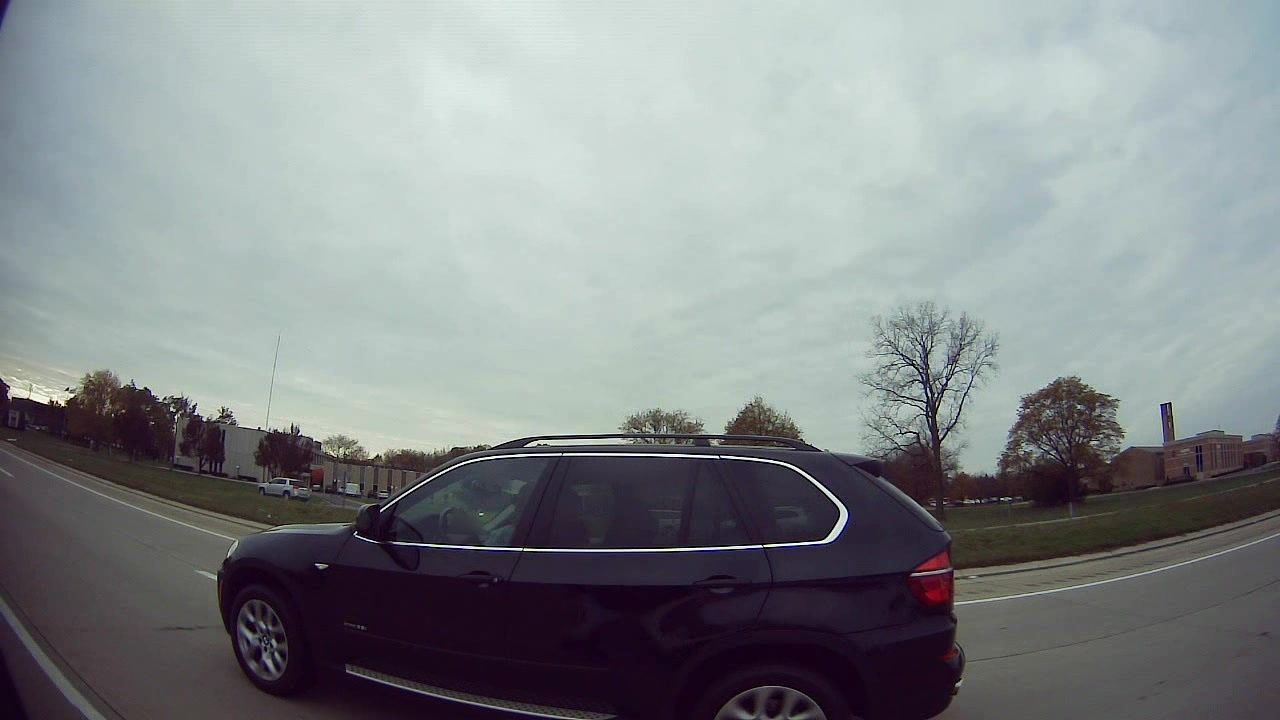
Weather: cloudy
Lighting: day
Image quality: good
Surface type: driving surface
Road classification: motorway
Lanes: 4, 3
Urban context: low density rural
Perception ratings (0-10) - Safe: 2.58, Lively: 8.01, Beautiful: 5.05, Boring: 2.44, Depressing: 2.06, Wealthy: 6.92